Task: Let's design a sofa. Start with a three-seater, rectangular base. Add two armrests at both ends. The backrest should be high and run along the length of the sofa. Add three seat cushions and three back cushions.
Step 121:
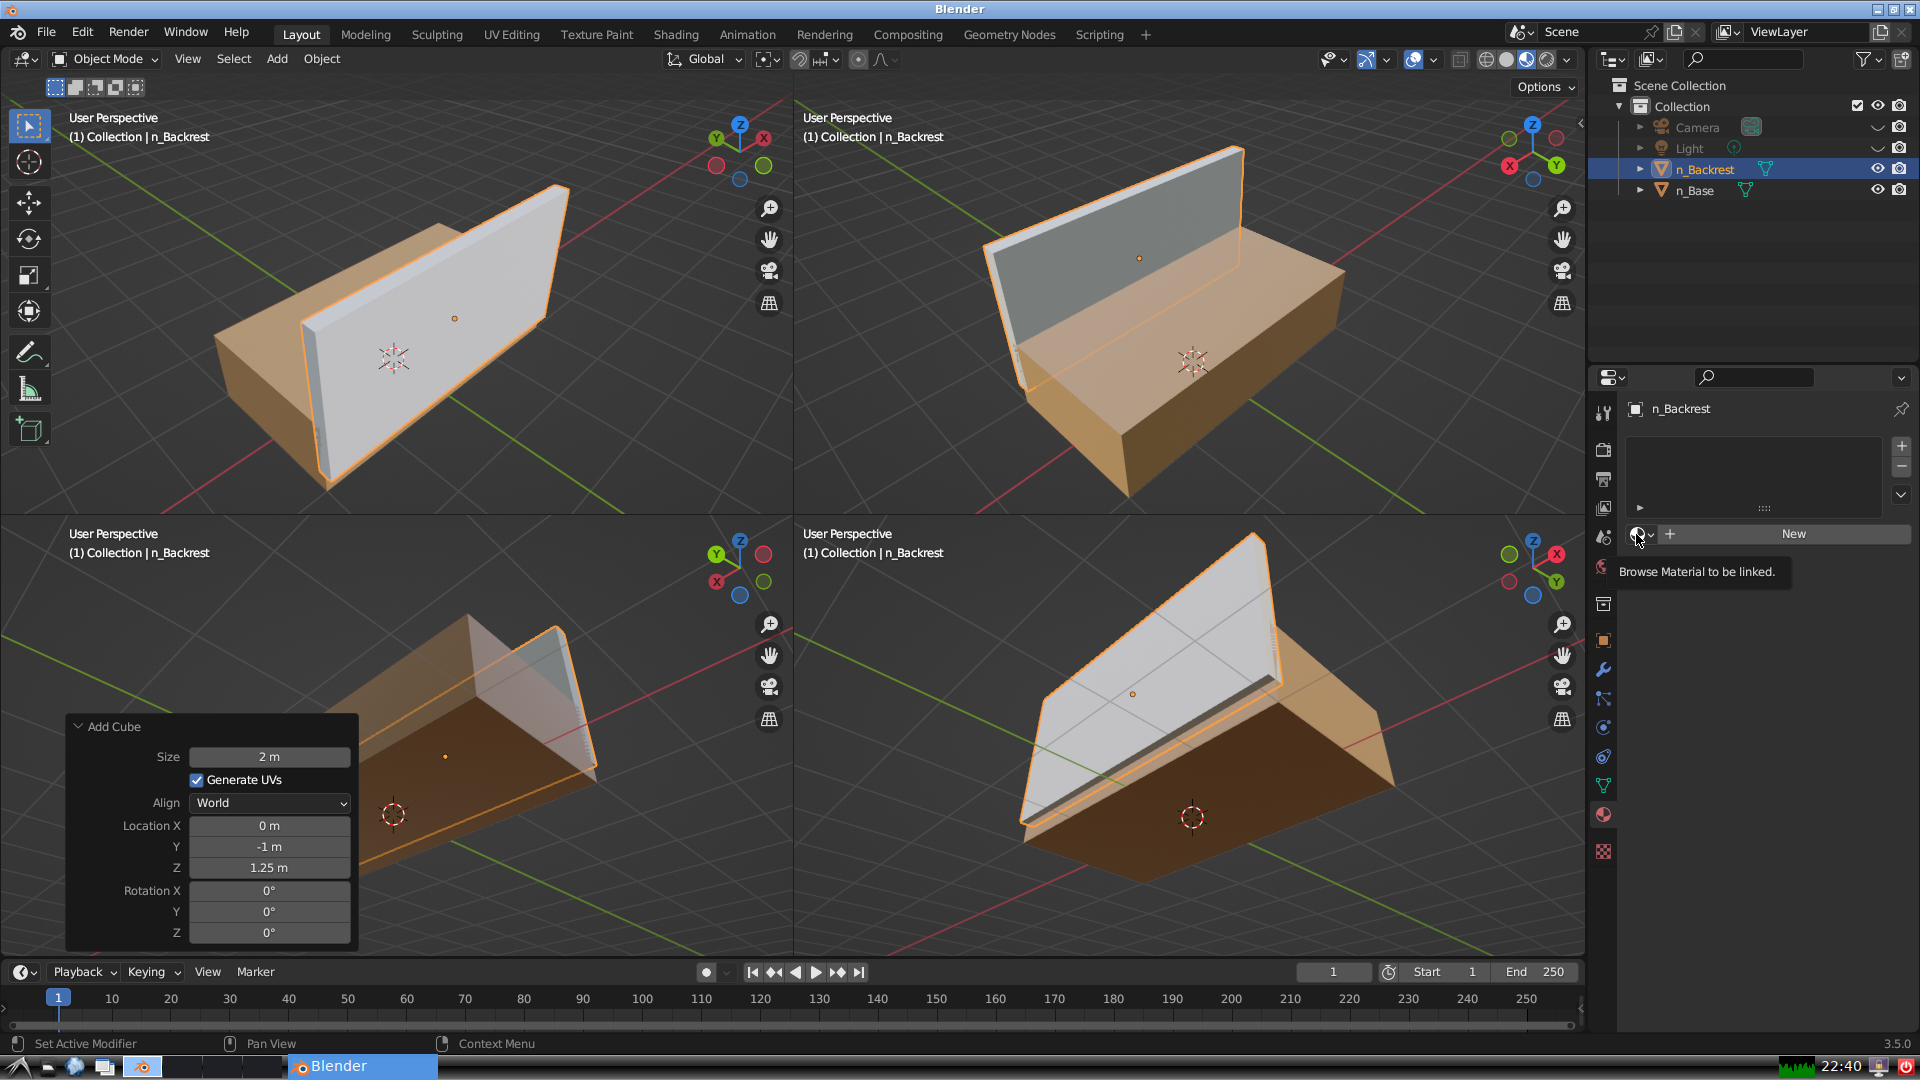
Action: click: no